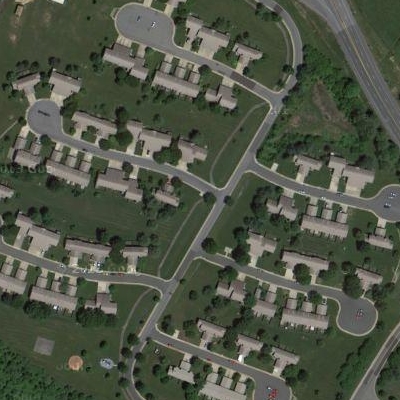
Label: Resident